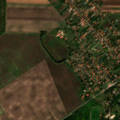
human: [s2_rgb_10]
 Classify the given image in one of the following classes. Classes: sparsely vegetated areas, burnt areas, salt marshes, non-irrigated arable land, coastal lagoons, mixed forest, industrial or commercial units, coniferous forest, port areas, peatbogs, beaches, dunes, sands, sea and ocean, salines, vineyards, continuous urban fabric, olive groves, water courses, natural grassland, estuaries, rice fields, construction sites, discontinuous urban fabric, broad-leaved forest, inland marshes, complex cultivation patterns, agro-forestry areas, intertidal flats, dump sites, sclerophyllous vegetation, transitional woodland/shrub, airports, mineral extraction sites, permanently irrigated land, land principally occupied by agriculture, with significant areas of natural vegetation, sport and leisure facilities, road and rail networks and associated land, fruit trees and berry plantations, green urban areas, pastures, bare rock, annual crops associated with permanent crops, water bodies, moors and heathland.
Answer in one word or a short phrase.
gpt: discontinuous urban fabric, non-irrigated arable land, land principally occupied by agriculture, with significant areas of natural vegetation